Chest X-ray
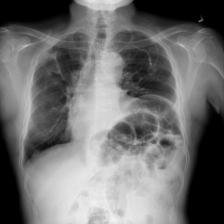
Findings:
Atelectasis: negative
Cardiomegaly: negative
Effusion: negative
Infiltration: negative
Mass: negative
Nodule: negative
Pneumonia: negative
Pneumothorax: negative
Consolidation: negative
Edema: negative
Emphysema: negative
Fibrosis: negative
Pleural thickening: negative
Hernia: negative